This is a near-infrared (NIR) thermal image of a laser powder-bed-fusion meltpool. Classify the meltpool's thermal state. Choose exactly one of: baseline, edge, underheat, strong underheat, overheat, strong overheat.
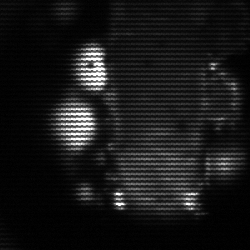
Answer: strong underheat